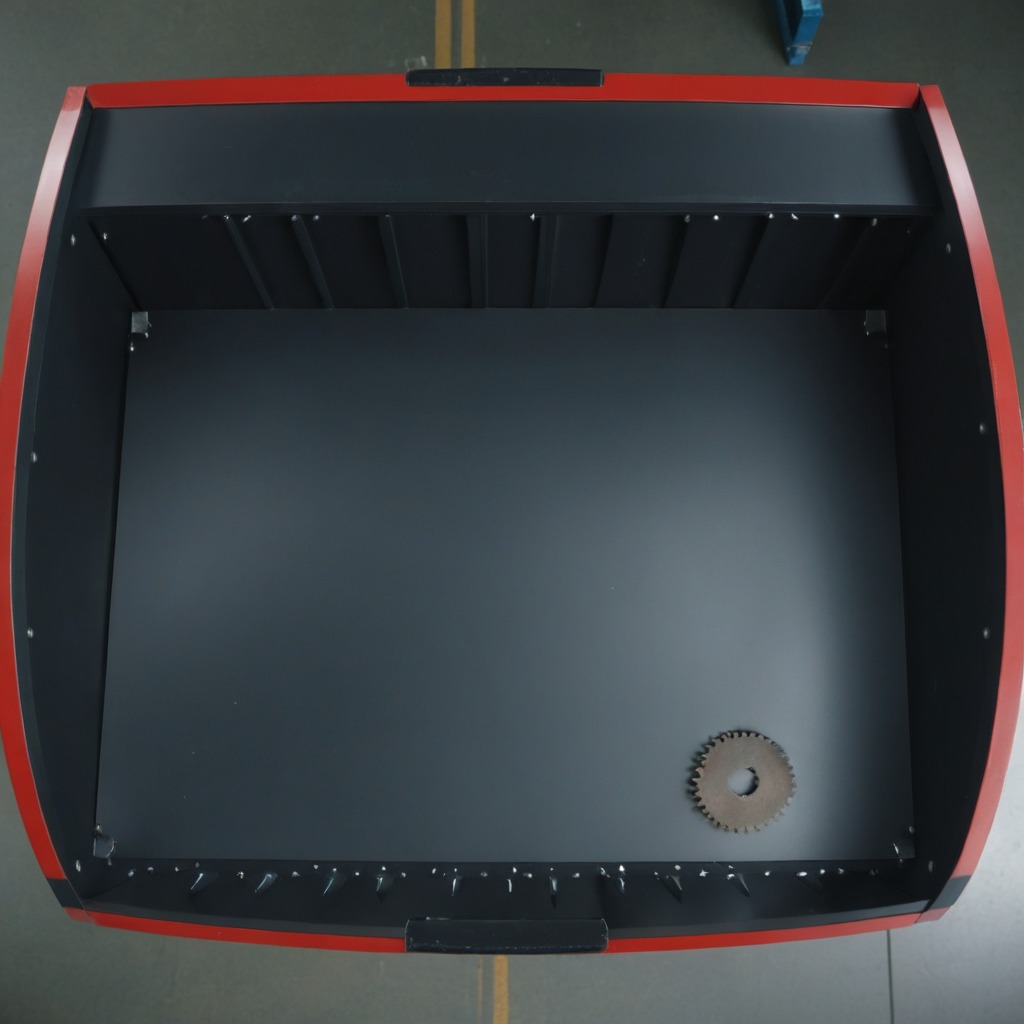
A steel gear with teeth is lying on the toolbox surface in an airplane hangar workshop 8K.